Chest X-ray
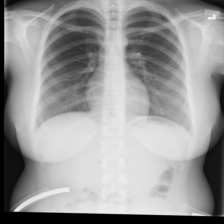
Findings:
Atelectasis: negative
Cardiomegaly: negative
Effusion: negative
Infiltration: negative
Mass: negative
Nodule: negative
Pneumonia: negative
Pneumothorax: negative
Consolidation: negative
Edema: negative
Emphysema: negative
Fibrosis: negative
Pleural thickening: negative
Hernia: negative